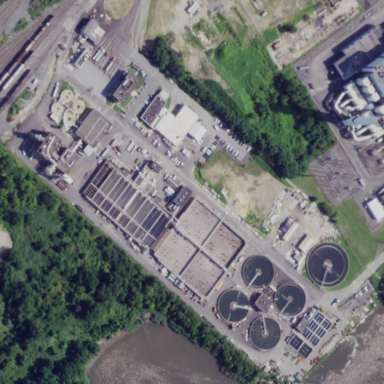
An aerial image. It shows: Wastewater plant.